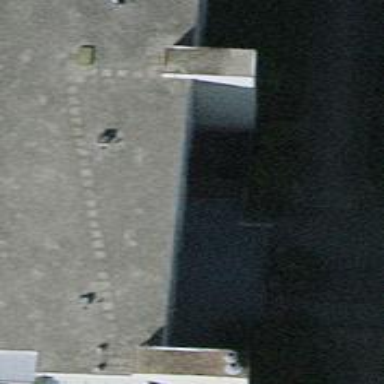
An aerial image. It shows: Path leading through building passage tunnel.